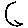
Label: moon